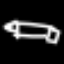
Label: pencil